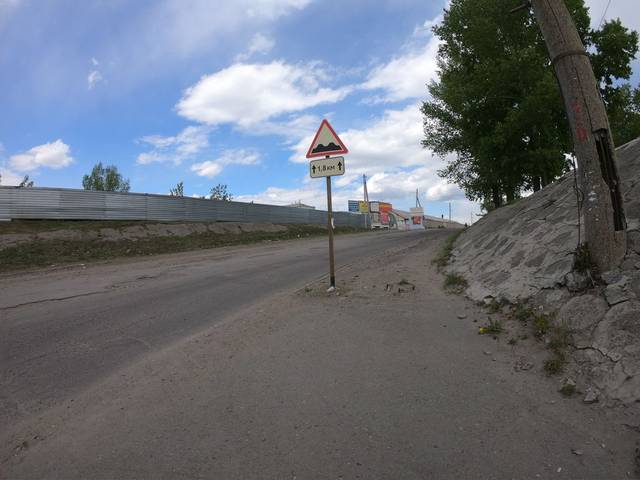
Region: Russia
Coordinates: 53.341, 83.741